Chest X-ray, AP view. Patient: 32 years old, sex F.
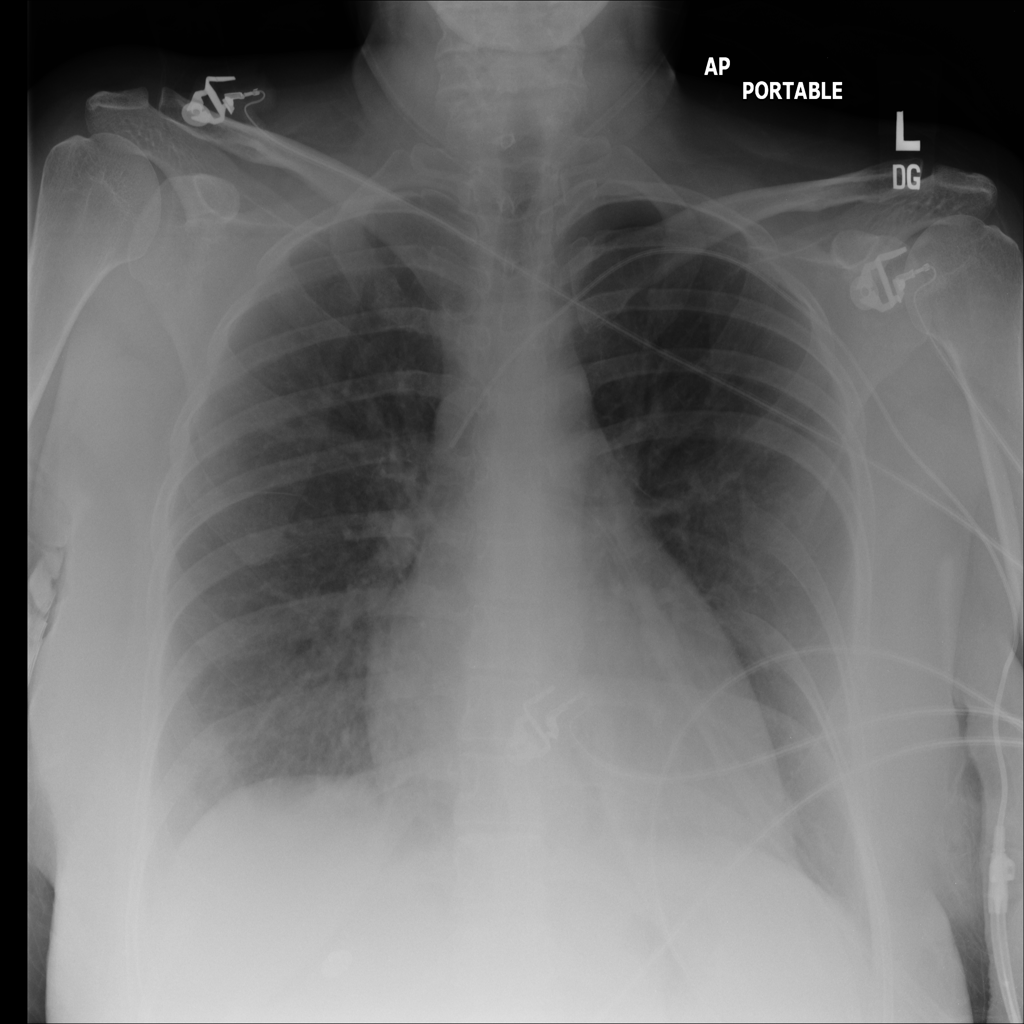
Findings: No Finding